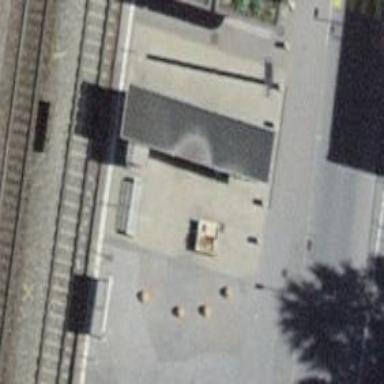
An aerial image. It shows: Transportation building.